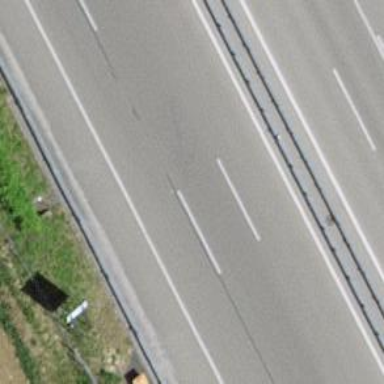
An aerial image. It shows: Asphalt motorway.